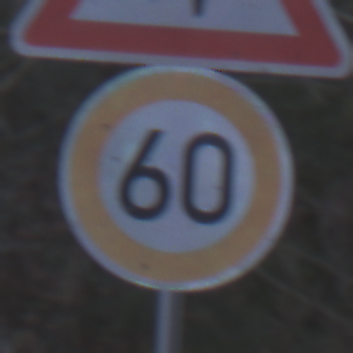
Verkehrszeichen: Geschwindigkeit60
Zusatzzeichen oben: FlugbetriebLinks
Umgebung: Outdoor, Nature
Tageszeit: MorningAfternoon
Wetter: Overcast
Licht: Natural
Jahreszeit: Winter
Kontrast: LowContrast